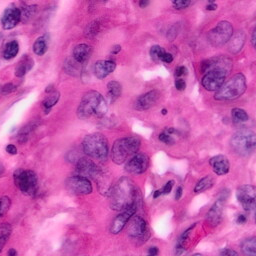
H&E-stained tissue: Pancreatic